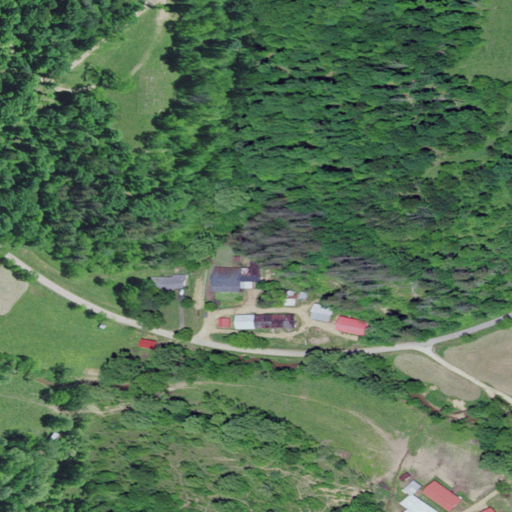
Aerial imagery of valley in Kentucky named Booth Hollow containing deciduous forest, open development, pasture, mixed forest, low intensity development, medium intensity development, and grassland